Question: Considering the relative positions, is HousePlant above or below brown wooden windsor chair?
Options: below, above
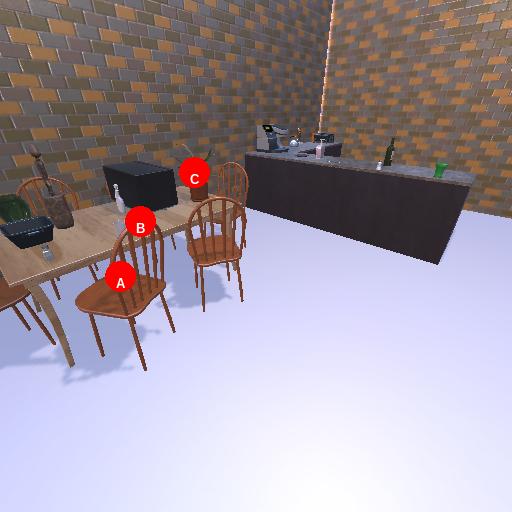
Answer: below